Interaction volume radius: 5 \u00c5
Interaction volume height: 45 \u00c5
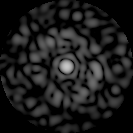
Disorder parameter: 0.8275